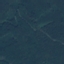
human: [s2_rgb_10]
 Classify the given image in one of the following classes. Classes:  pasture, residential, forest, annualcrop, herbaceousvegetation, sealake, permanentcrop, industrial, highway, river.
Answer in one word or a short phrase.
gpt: Forest